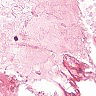
Metastatic tissue present: no